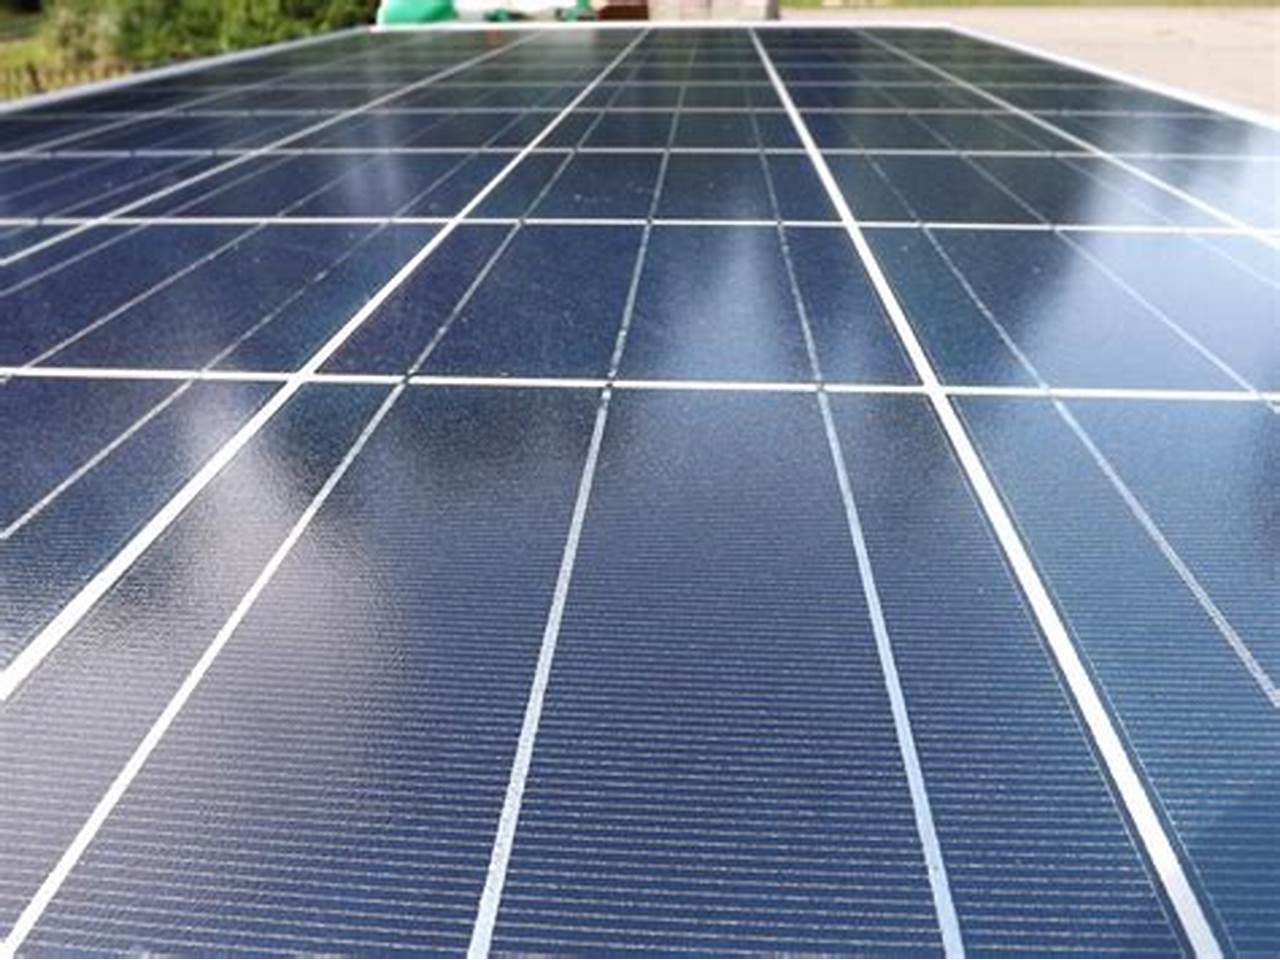
Label: Clean